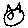
Label: cat